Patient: sex M, age 94
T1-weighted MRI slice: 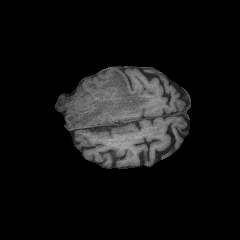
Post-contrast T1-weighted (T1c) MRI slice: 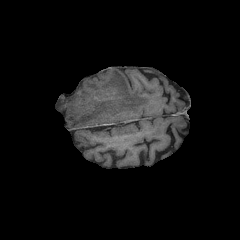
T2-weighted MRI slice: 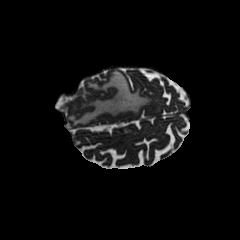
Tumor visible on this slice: yes
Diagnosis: Glioblastoma, IDH-wildtype
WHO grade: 4